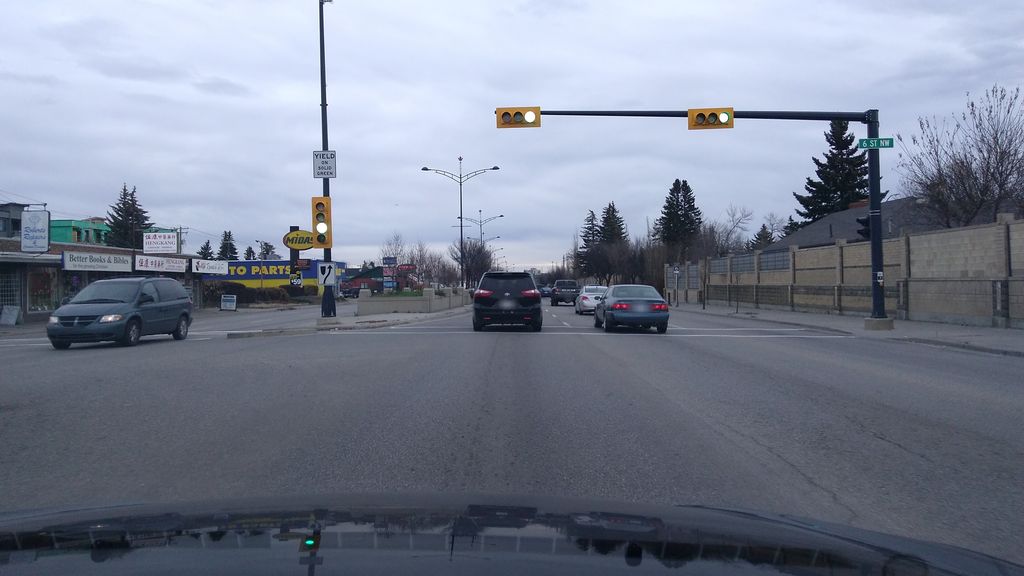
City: calgary